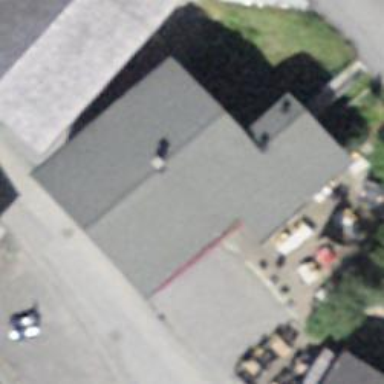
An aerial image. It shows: Restaurant.